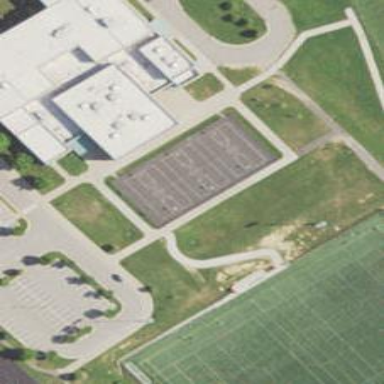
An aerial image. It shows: Basketball court with asphalt surface.